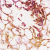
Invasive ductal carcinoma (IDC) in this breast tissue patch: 0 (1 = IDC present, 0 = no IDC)